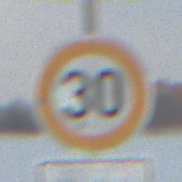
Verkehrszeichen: Geschwindigkeit30
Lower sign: HinweisDurchVerbaleAngabe10
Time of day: SunriseSunset
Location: Outdoor (Nature)
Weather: PartlyCloudy
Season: NotSpecified
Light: Natural